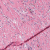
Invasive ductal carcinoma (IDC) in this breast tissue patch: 0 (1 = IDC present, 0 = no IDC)